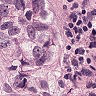
Metastatic tissue present: yes